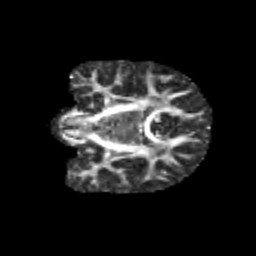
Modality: FA
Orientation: coronal
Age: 10
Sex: male
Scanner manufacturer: siemens
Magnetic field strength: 3 T
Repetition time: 3.8 s
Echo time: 0.07 s